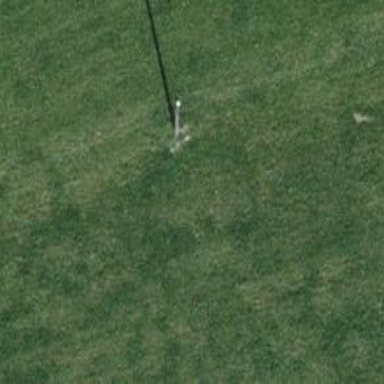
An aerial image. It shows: Minor power line.